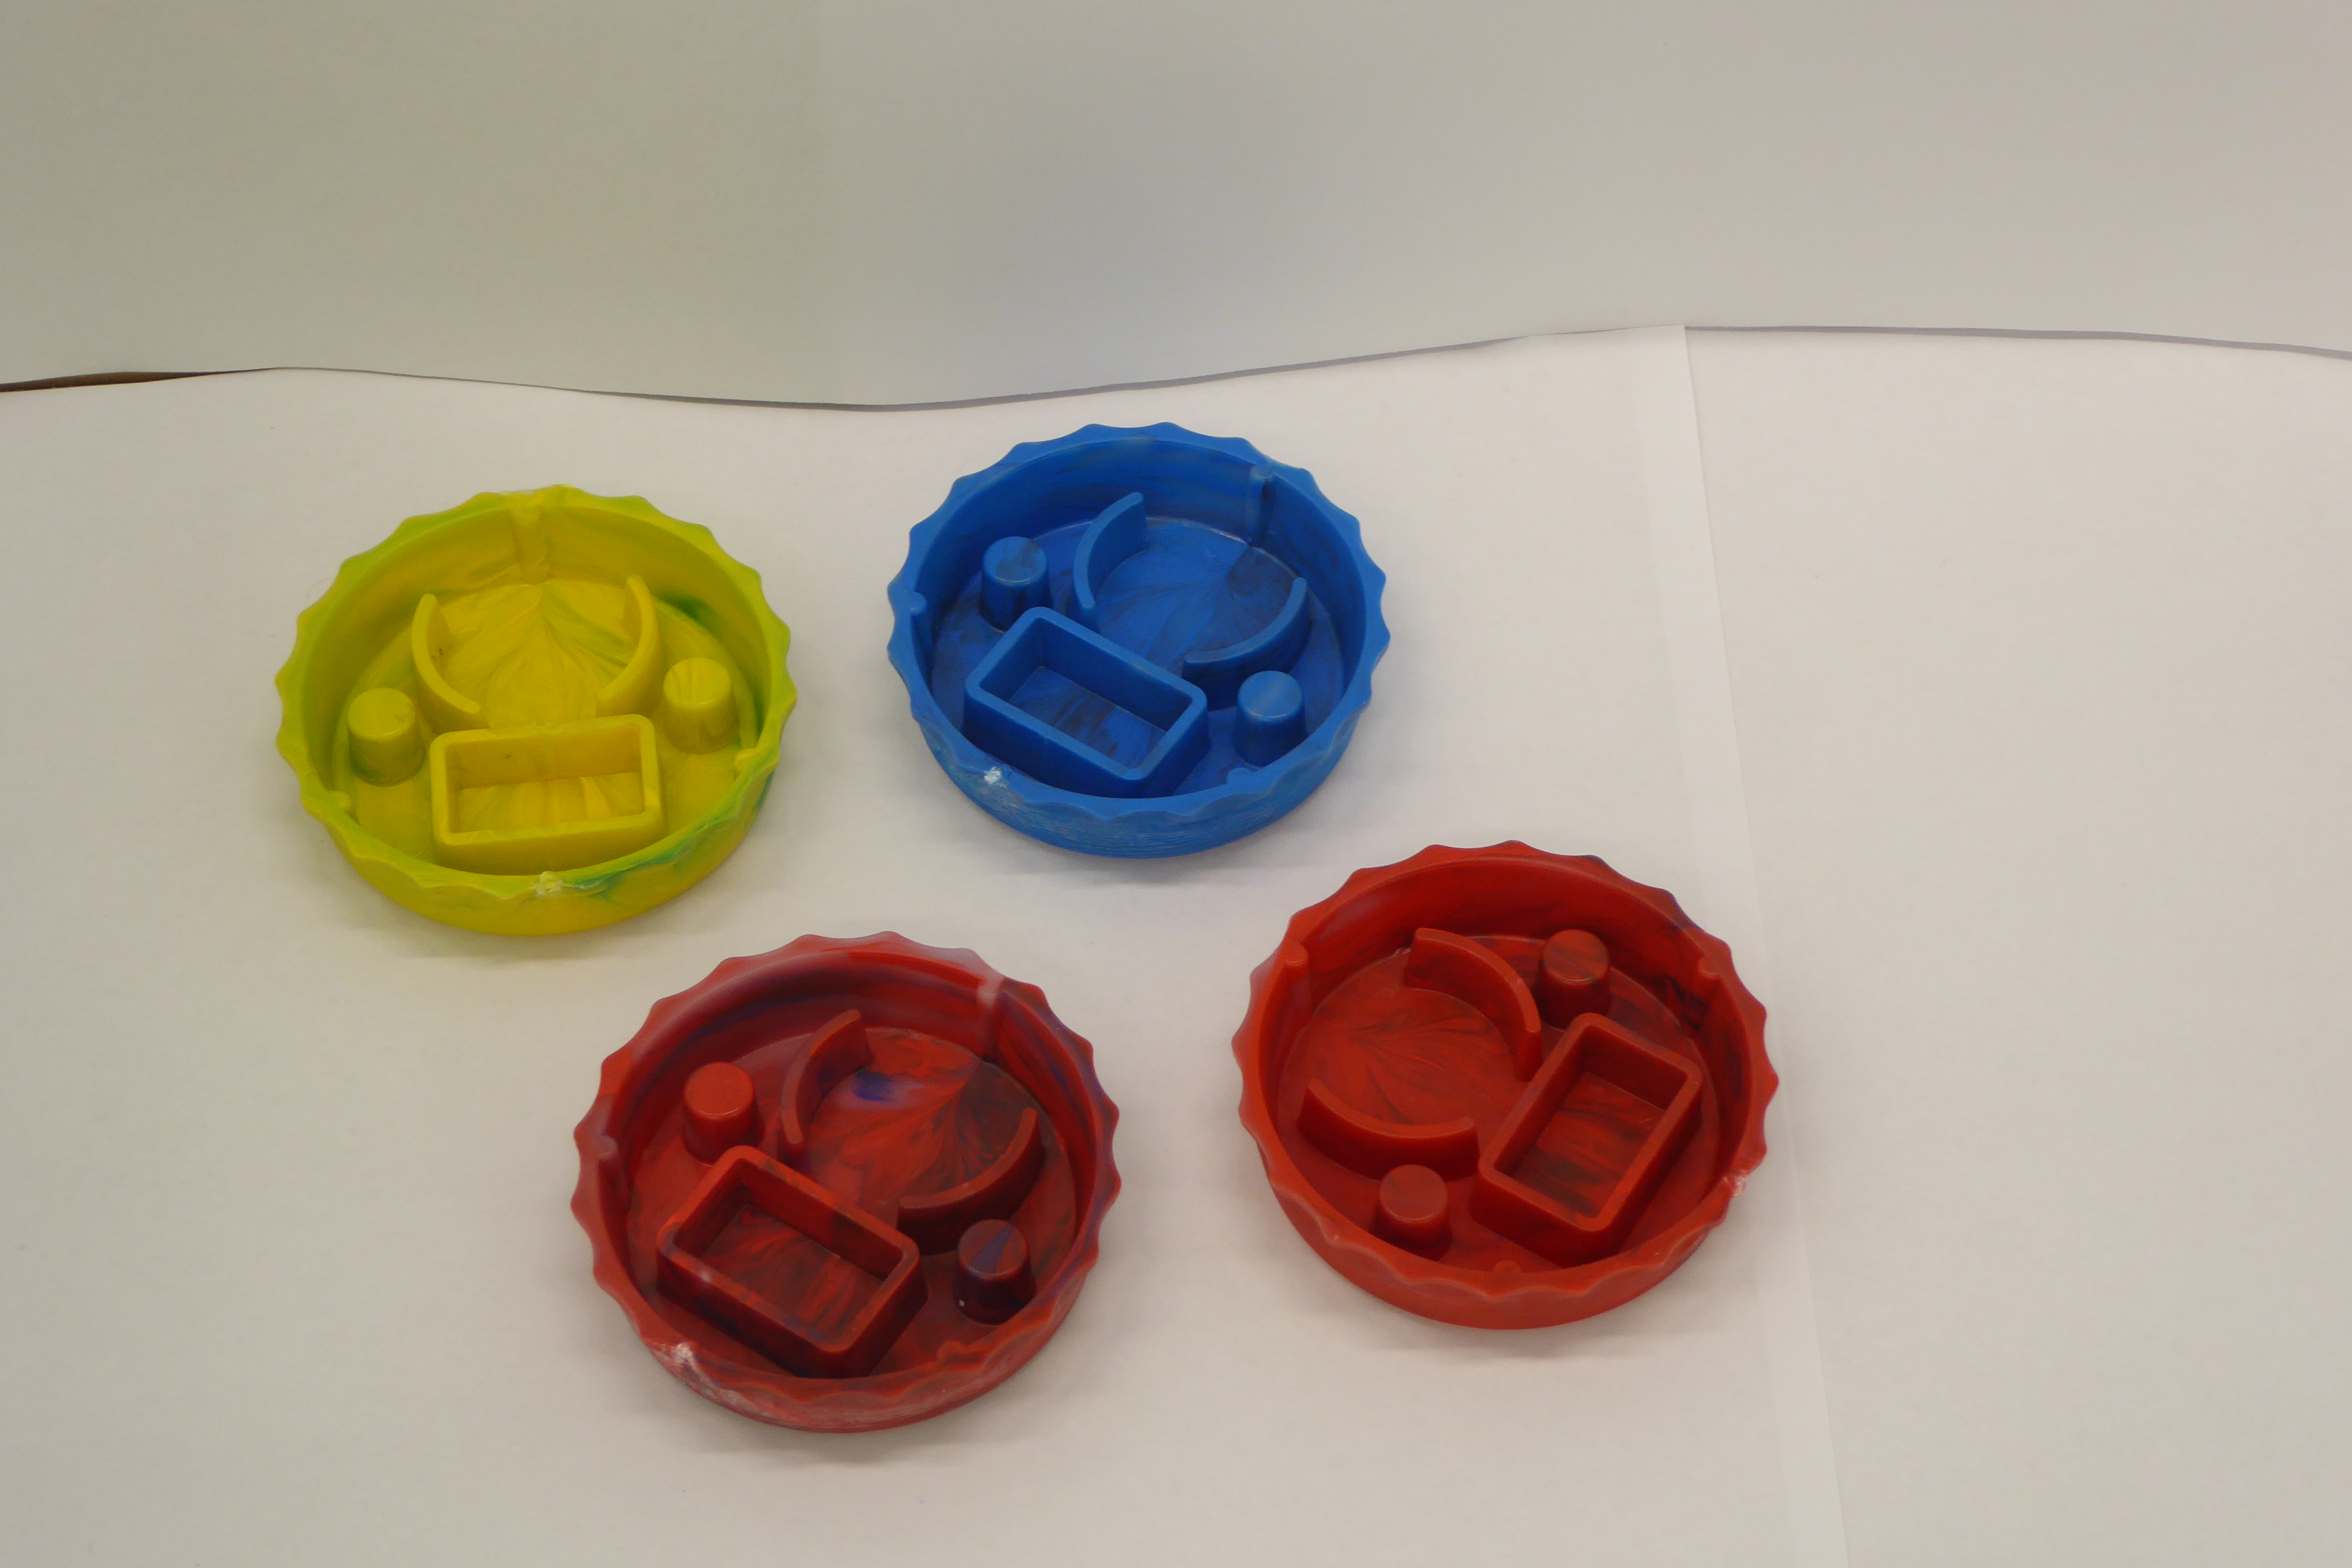
Label: Bottle Opener - Cover